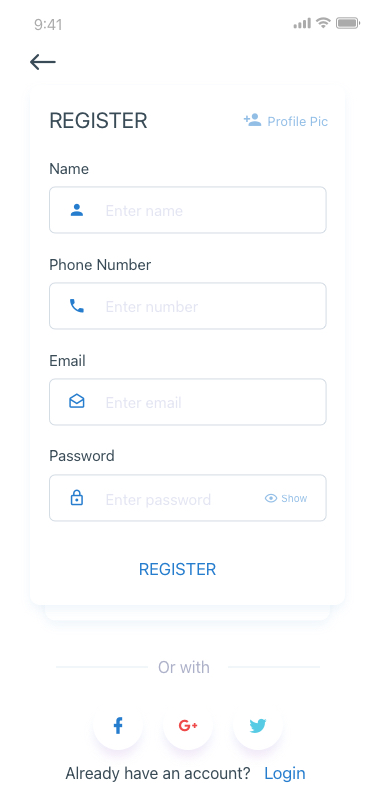
Text in this UI design:
Already have an account?
Login
Or with
REGISTER
REGISTER
Profile Pic
Enter name
Name
Enter number
Phone Number
Enter email
Email
Enter password
Password
Show